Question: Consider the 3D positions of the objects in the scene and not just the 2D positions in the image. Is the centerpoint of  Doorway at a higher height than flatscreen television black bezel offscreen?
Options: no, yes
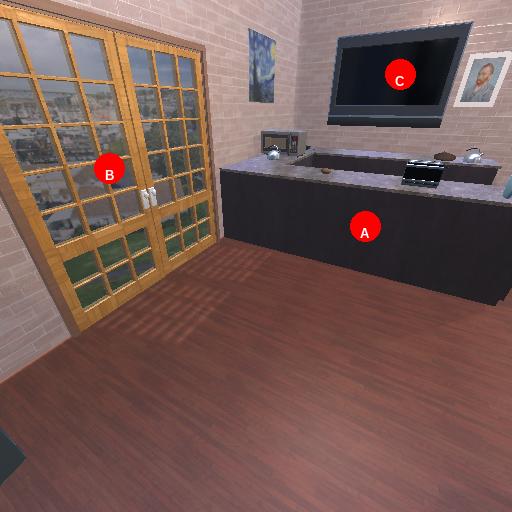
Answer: no